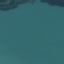
Land use / land cover: SeaLake